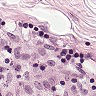
Metastatic tissue present: no